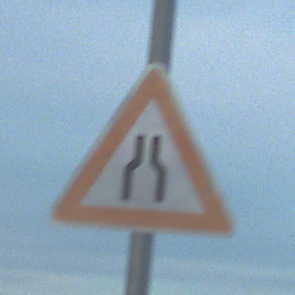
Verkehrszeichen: VerengteFahrbahn
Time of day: SunriseSunset
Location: Outdoor (Beach)
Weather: PartlyCloudy
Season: NotSpecified
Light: Natural